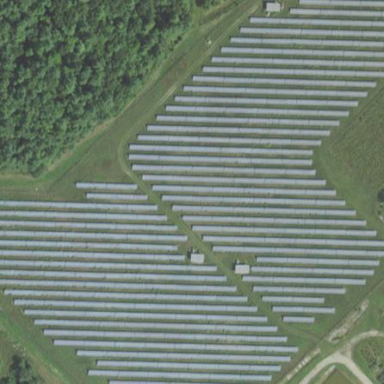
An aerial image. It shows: Solar power plant with photovoltaic technology surrounded by fence.